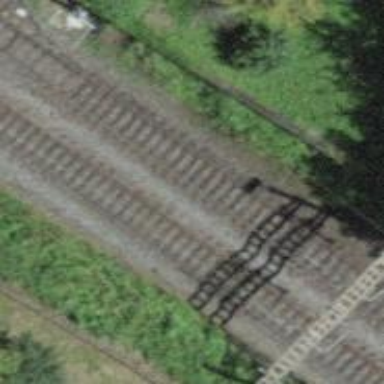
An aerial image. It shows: Railway with electrified contact lines.